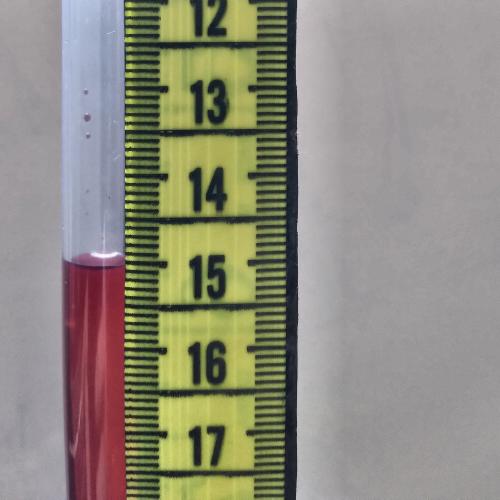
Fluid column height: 15.0 cm